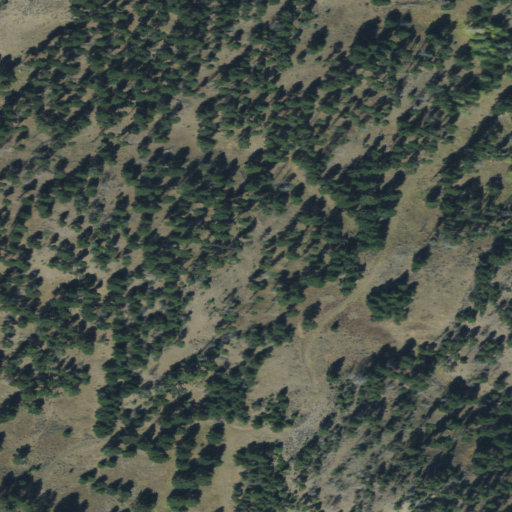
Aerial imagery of ridge(s) in Montana named Elkhorn Ridge containing evergreen forest and shrub